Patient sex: M
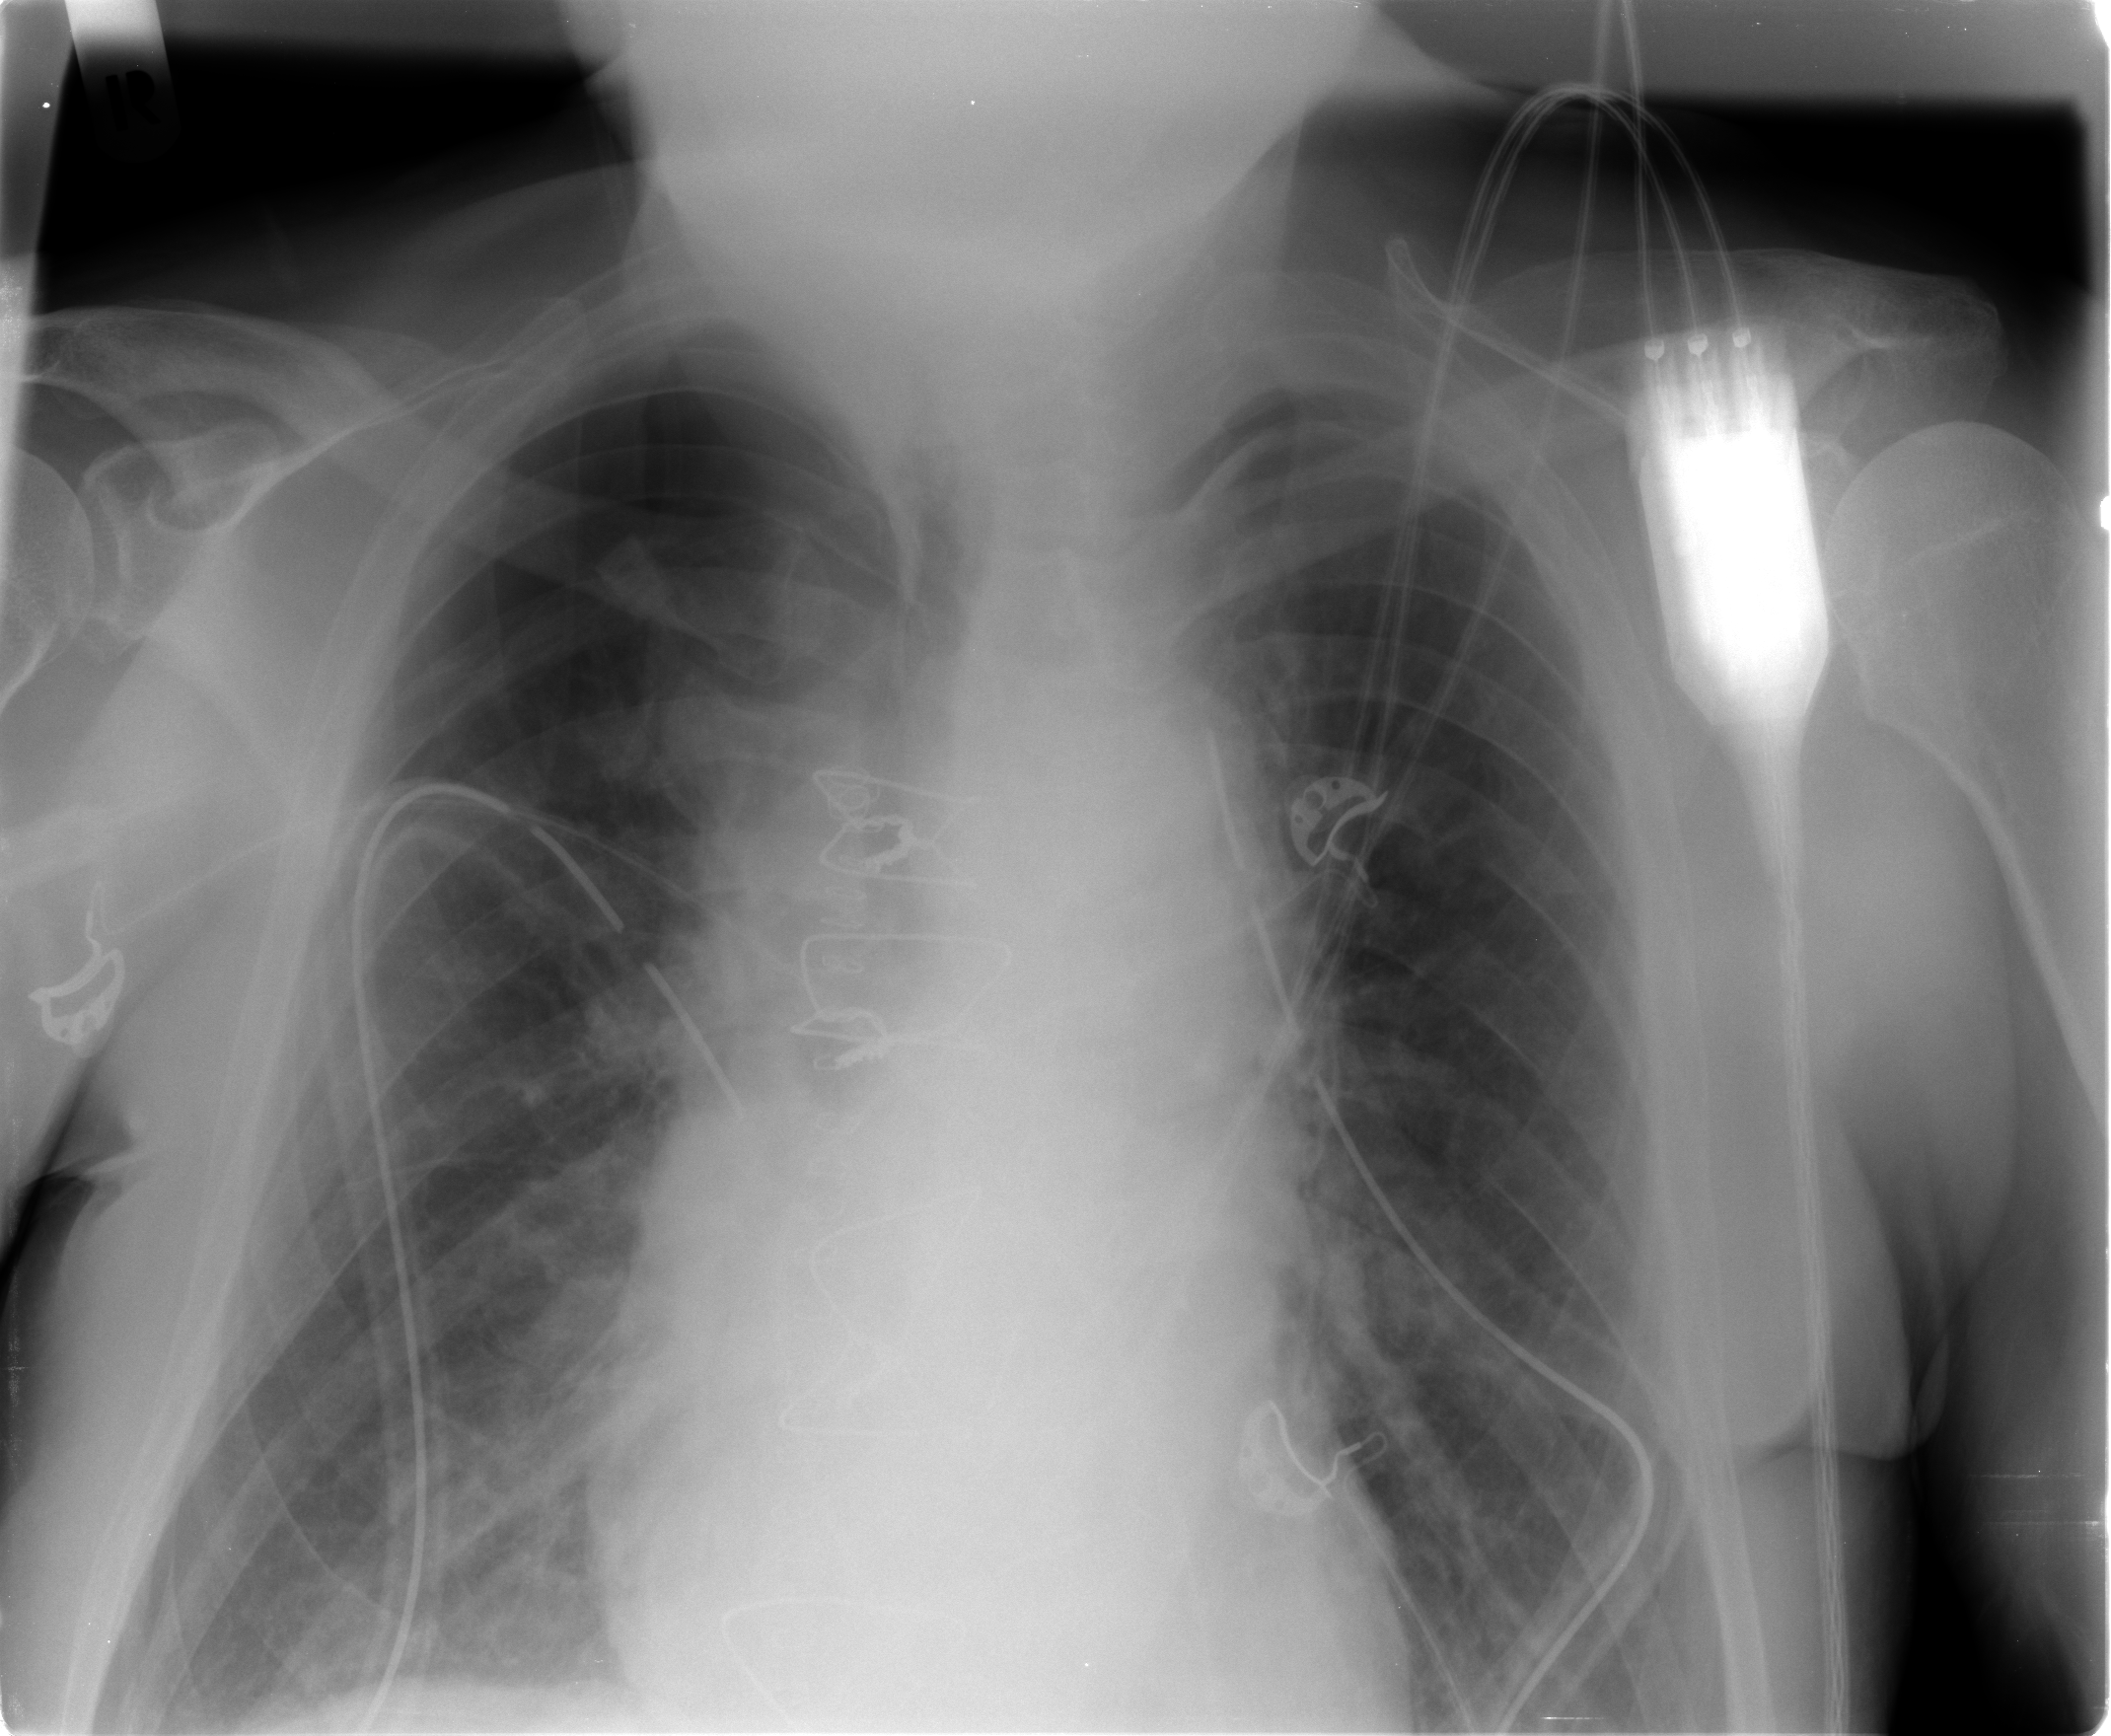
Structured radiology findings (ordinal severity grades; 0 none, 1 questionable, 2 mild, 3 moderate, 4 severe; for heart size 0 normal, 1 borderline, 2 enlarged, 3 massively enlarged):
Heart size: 1
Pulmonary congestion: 0
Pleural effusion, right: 0
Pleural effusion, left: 0
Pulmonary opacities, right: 0
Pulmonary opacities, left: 0
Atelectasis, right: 2
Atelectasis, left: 0